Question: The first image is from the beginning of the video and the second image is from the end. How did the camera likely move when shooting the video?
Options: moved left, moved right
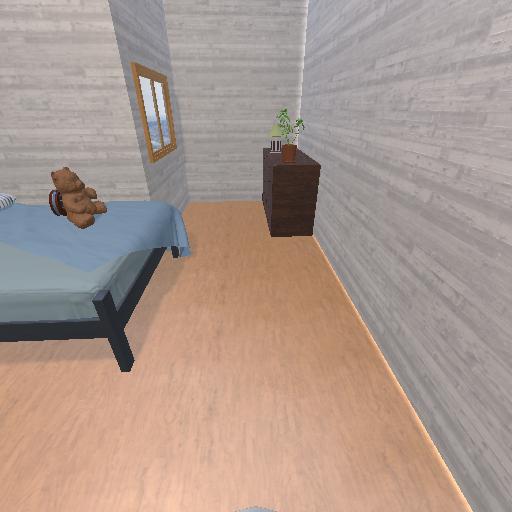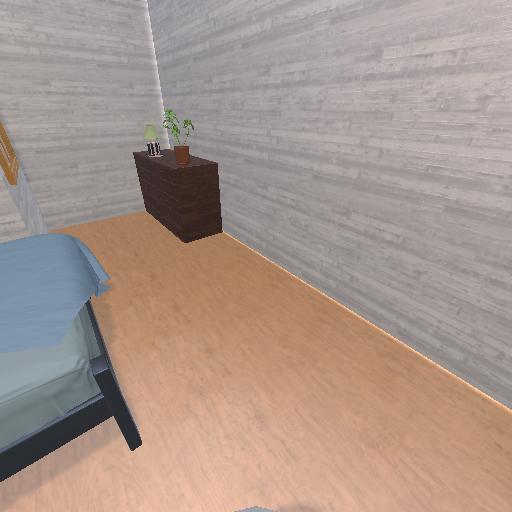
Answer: moved left